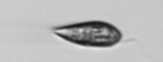
Label: Prorocentrum_triestinum